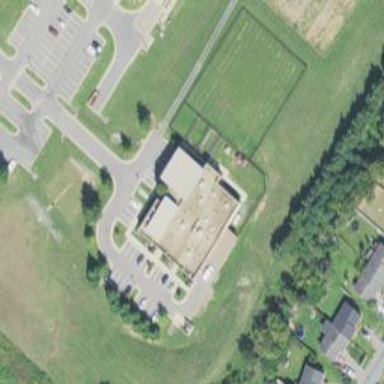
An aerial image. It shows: Animal shelter housed in building.